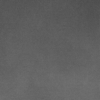
Label: dusty